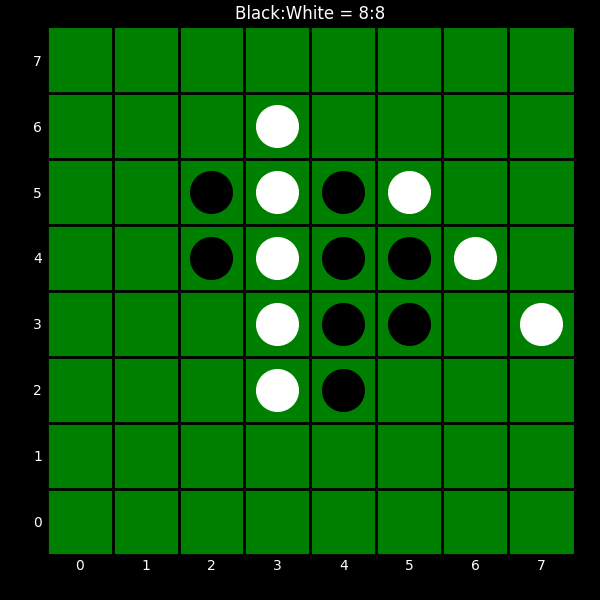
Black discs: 8
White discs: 8